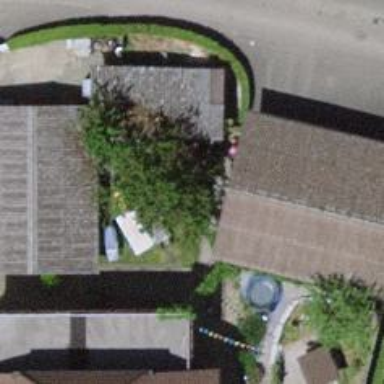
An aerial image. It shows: Garage building.